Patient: sex F, age 61
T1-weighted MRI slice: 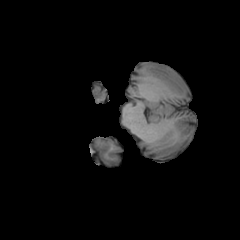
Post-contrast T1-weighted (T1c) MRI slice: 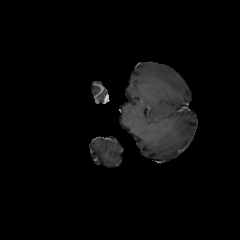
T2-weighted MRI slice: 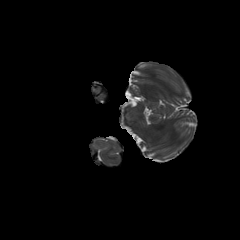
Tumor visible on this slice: no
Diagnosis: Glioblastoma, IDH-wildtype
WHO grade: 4